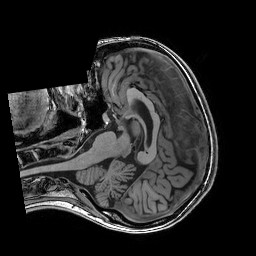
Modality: T1w
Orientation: axial
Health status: healthy
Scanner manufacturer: philips
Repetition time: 0.007606 s
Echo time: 0.00351 s